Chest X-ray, AP view. Patient: 20 years old, sex F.
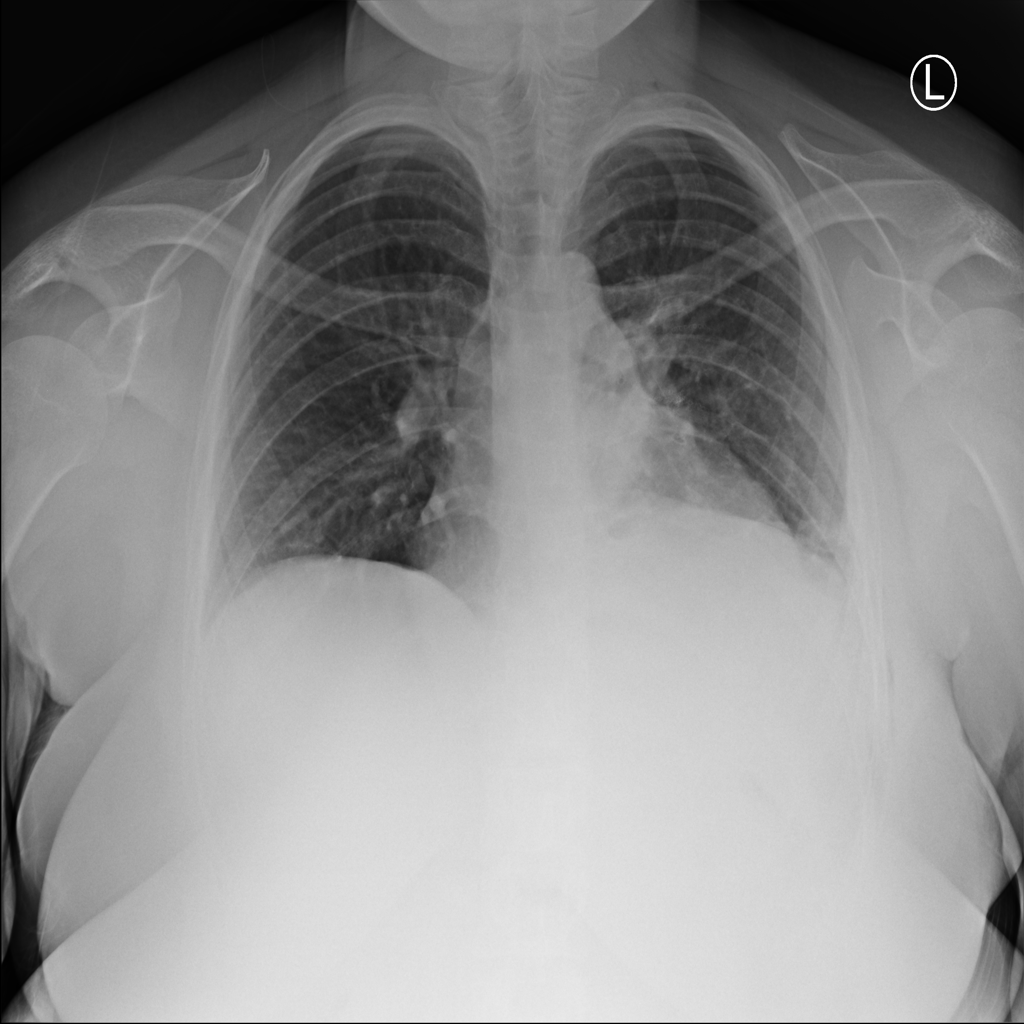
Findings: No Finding